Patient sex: M
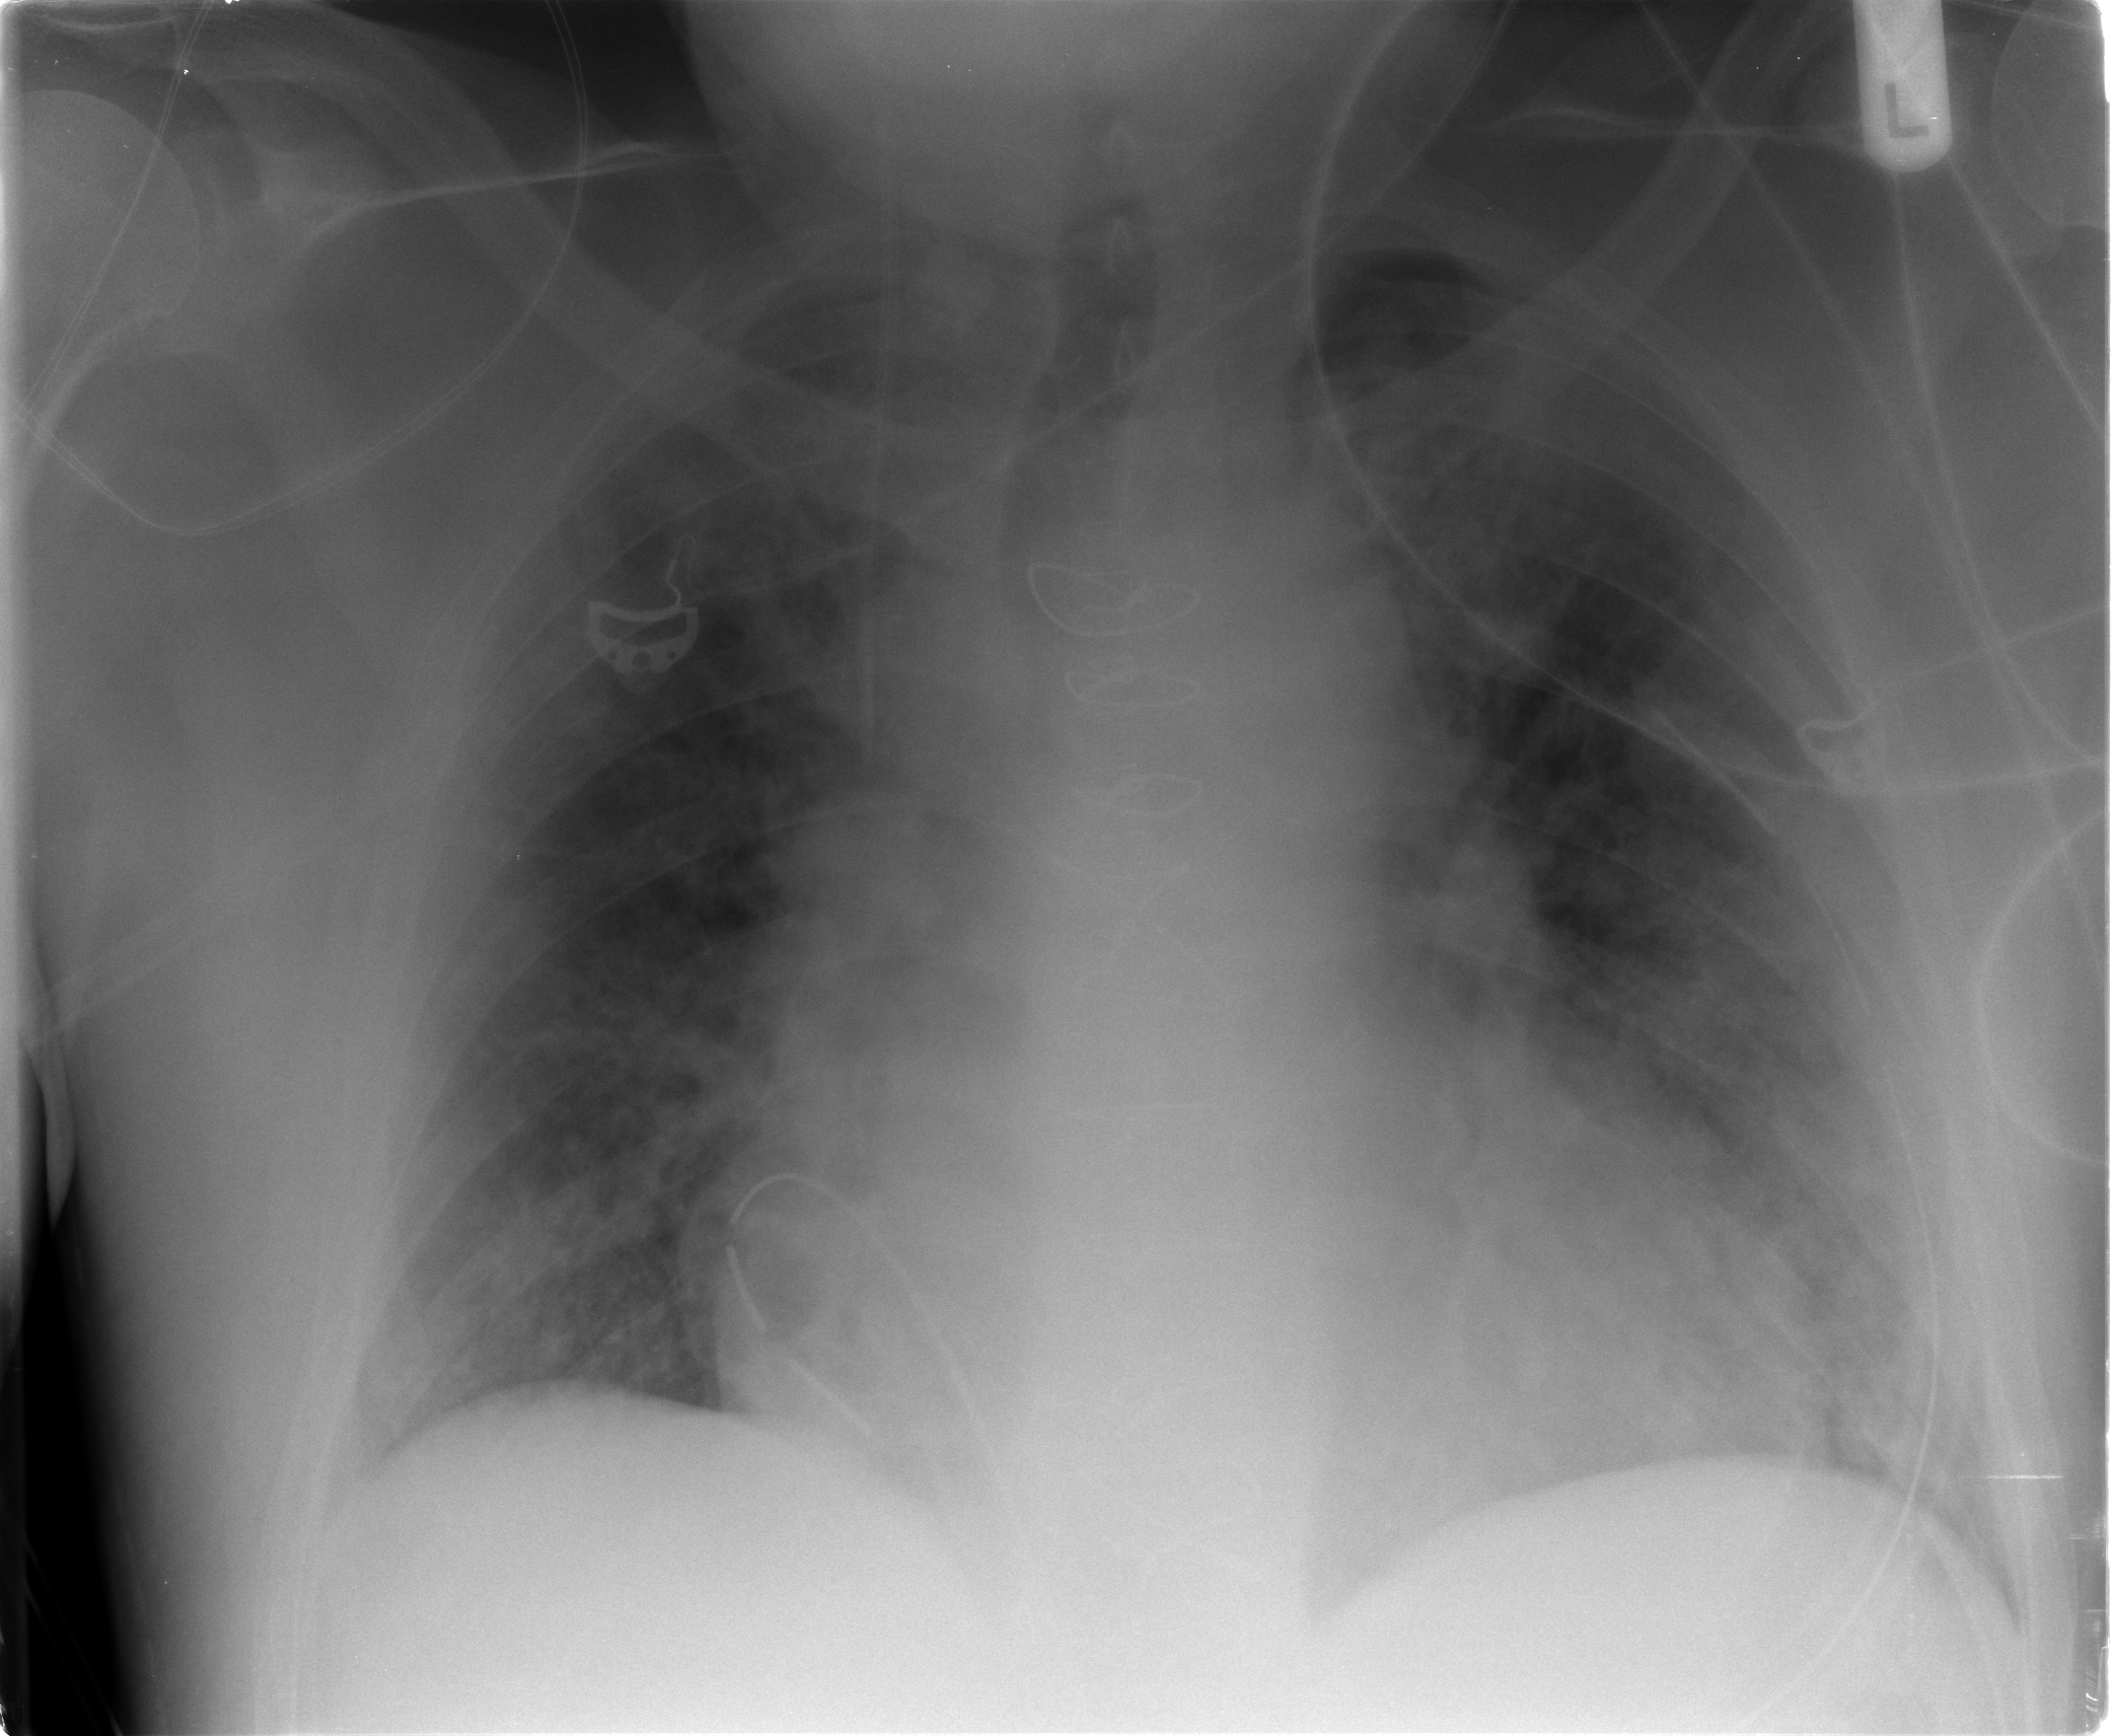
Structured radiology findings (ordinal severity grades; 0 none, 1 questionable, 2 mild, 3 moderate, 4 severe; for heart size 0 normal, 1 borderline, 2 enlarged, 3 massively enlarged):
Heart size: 2
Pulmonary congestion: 2
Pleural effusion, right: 0
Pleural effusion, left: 0
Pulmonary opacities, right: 2
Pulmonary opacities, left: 3
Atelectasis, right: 2
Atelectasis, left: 3